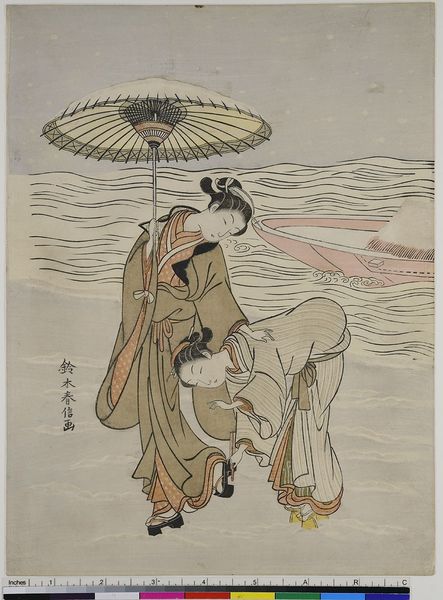
Künstler: Suzuki Harunobu
Standort: Hamburg
Institution: Museum für Kunst und Gewerbe Hamburg
Schlagwörter: wasser, fluss, frauen, grün, see, rot, schirm, schnee, sonnenschirm, haare, stehend, boot, holzschnitt, japan, schrift, papier, schuhe, kutter, japanisch, schriftzeichen, geisha, druck, druckgraphik, druckgrafik, gebückt, zeit, farbholzschnitt, schreibend, edo, reproduktionen, druckerzeugnisse, blindprägedruck, blinddruck